Interaction volume radius: 5 \u00c5
Interaction volume height: 25 \u00c5
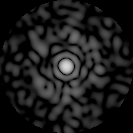
Disorder parameter: 0.845